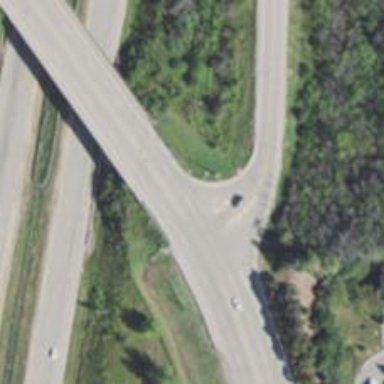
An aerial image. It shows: Secondary link road.